Question: I'm having trouble rounding the corners of an img using CSS3:

This is the code I'm using:
'''
img.event-thumbimage {
height:120px;
width:140px;
-webkit-box-shadow: 0px 0px 10px 0px #4d4d4d;
-moz-box-shadow: 0px 0px 10px 0px #4d4d4d;
box-shadow: 0px 0px 10px 0px #4d4d4d;
-webkit-border-radius: 8px;
-moz-border-radius: 8px;
-khtml-border-radius: 8px;
border-radius: 8px;
border:solid white 3px;
float:left;
margin-right:25px;
}
'''
As you can see, the outer border is rounded but the actual img is squared off. Using CSS3 how can I round the corners on the actual image as well?
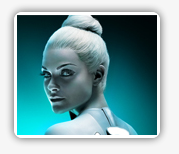
Answer: use two containers, both with the rounded corners (not the 'img'), and don't forget the 'overflow: hidden' on the inner:
example code here:
<URL>